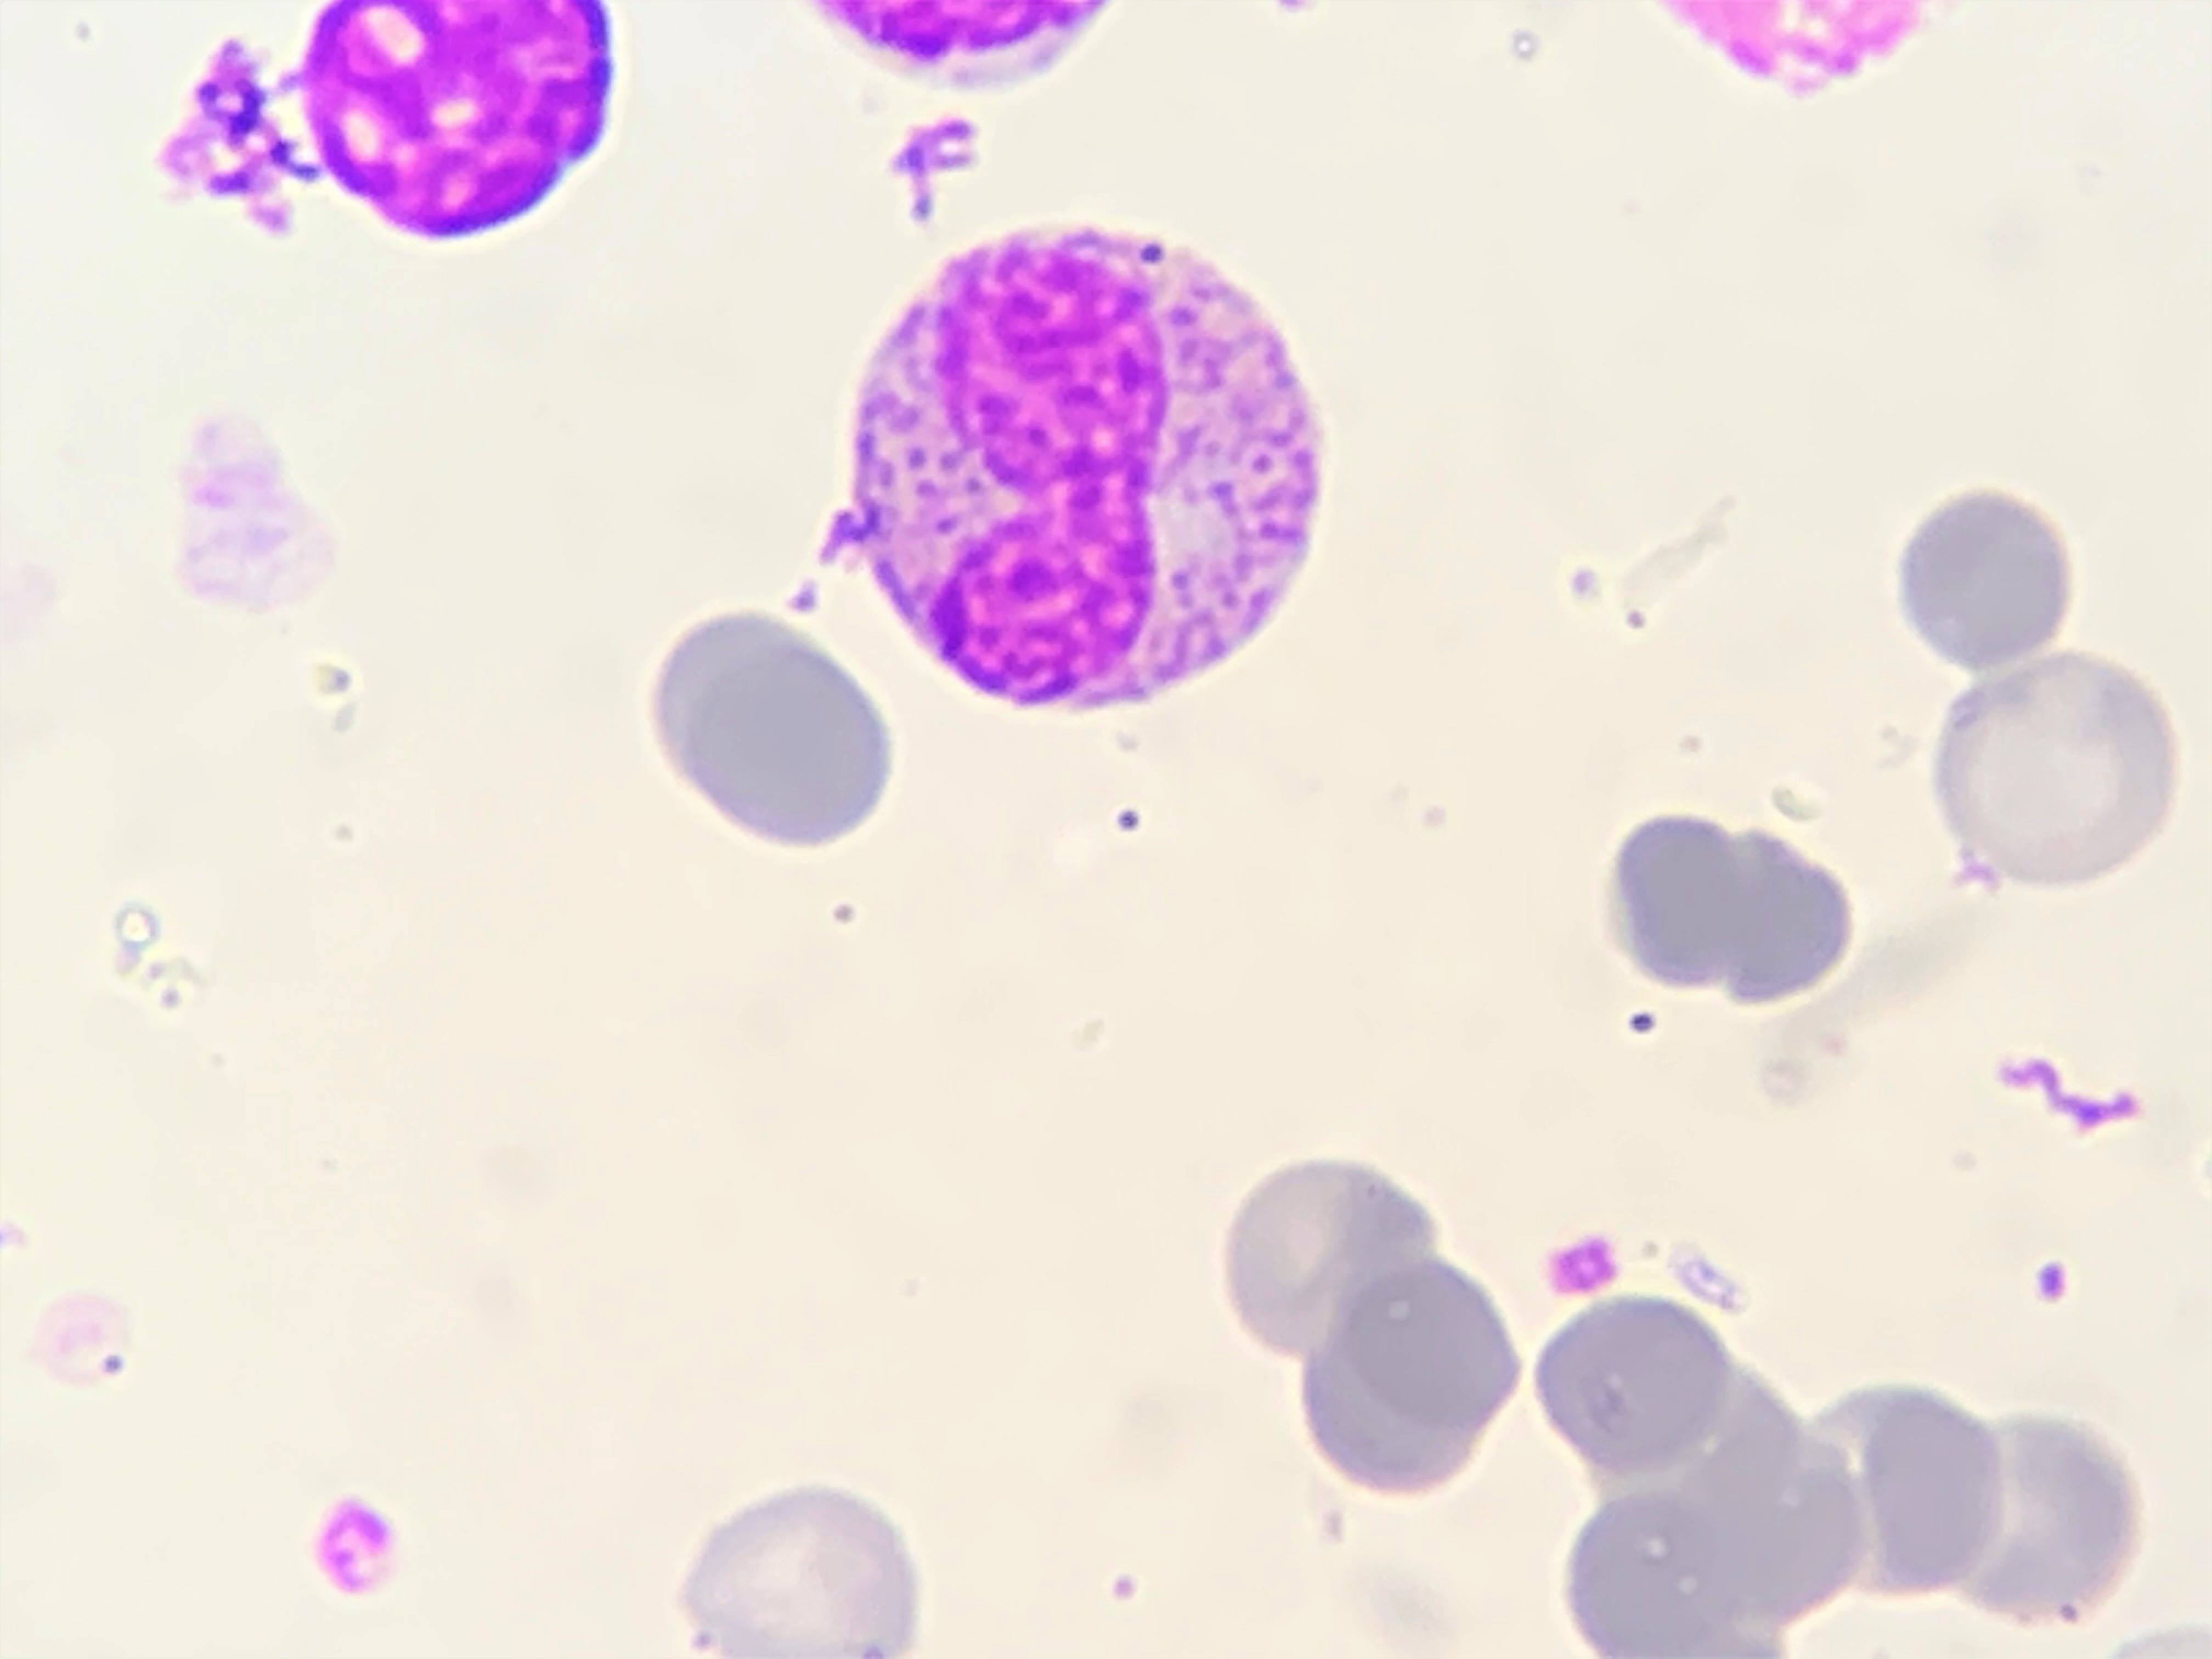
Cell type: BAND CELLS